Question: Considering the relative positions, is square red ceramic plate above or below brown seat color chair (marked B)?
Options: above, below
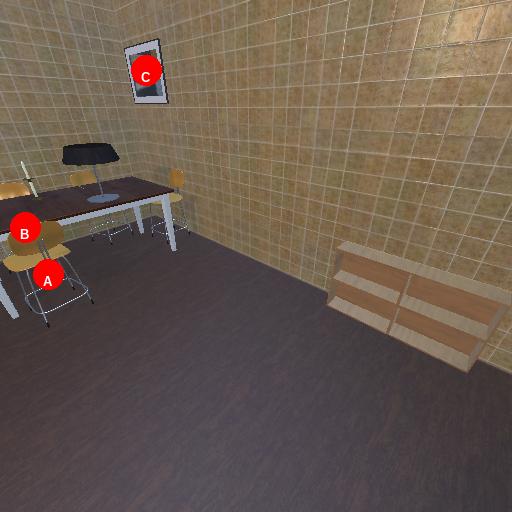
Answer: above